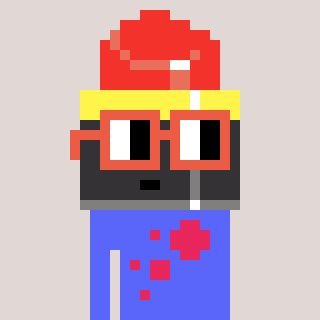
a pixel art character with square orange glasses, a lipstick-shaped head and a purple-colored body on a warm background